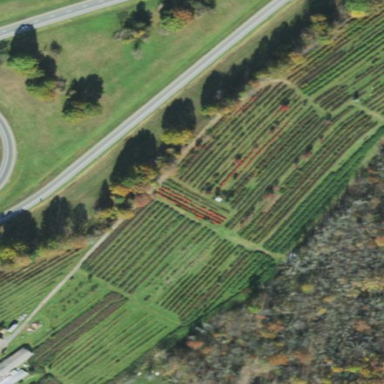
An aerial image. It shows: Plant nursery area.